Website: crate-barrel
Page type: newsletter-management
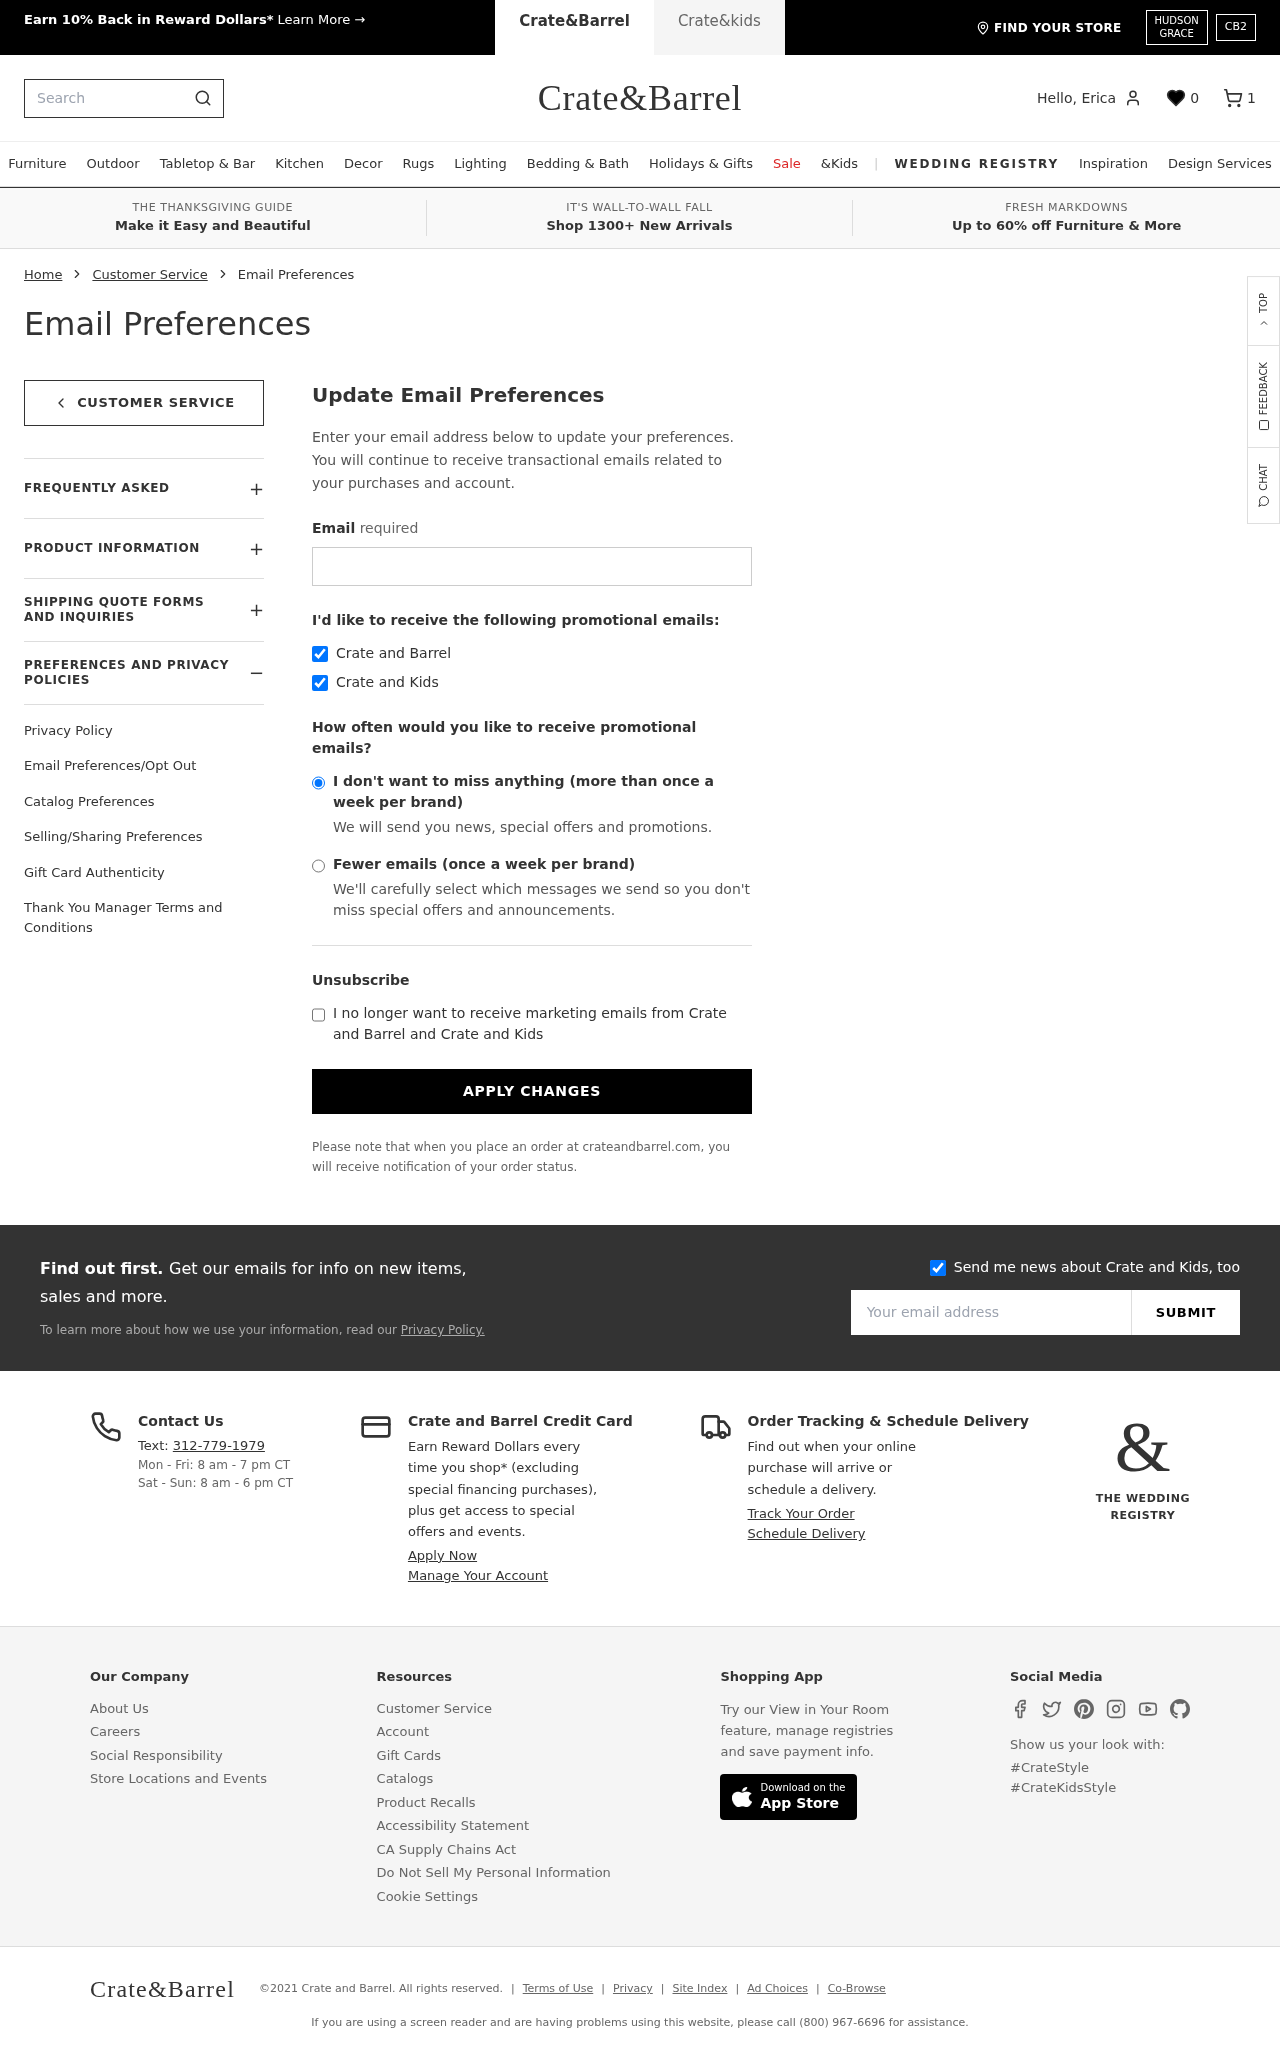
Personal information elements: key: PII_EMAIL
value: erica_jones@yahoo.com
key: PII_FIRSTNAME
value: Erica
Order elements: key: ORDER_NUM_ITEMS
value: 1
Search elements: key: HEADER_SEARCH
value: Search
Other elements: key: FAVORITES_COUNT
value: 0